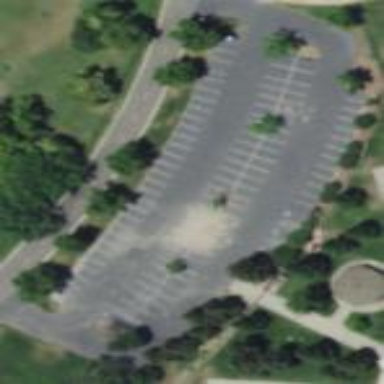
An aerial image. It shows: Parking area.